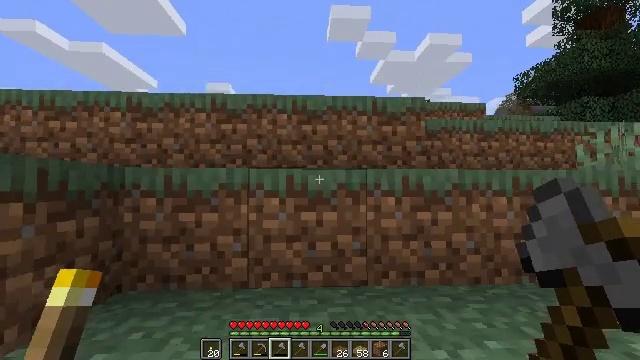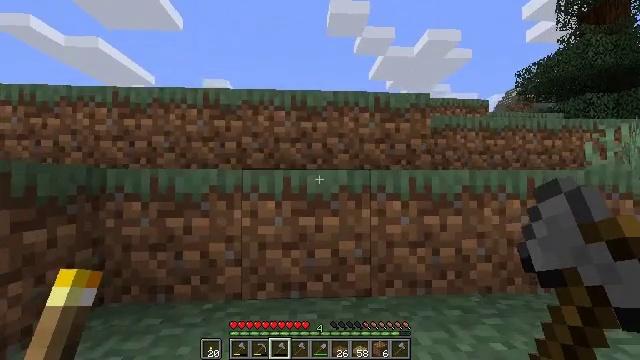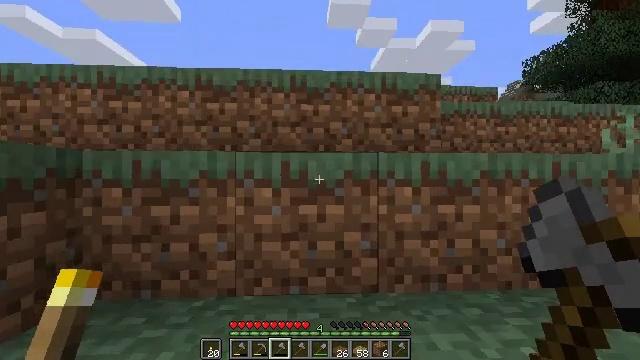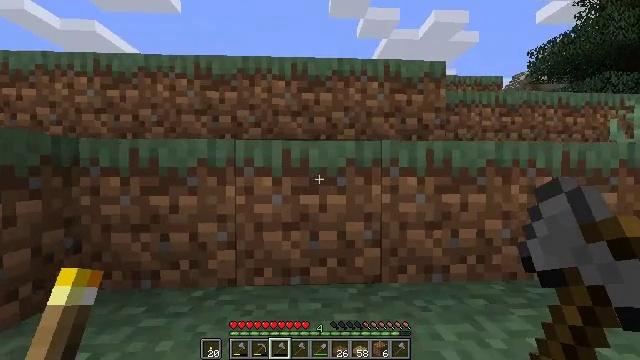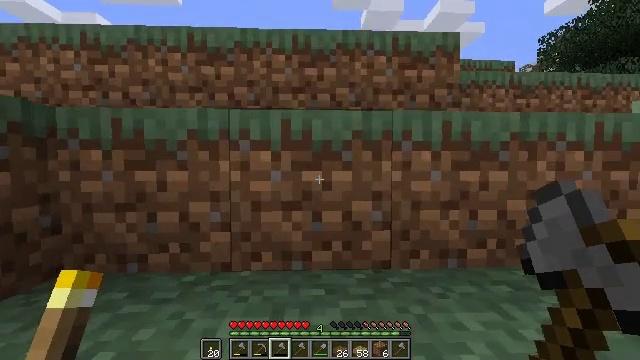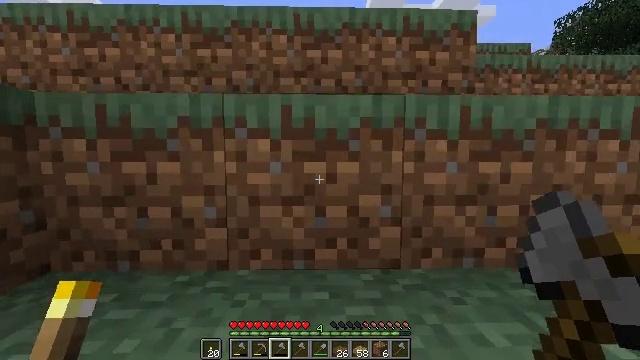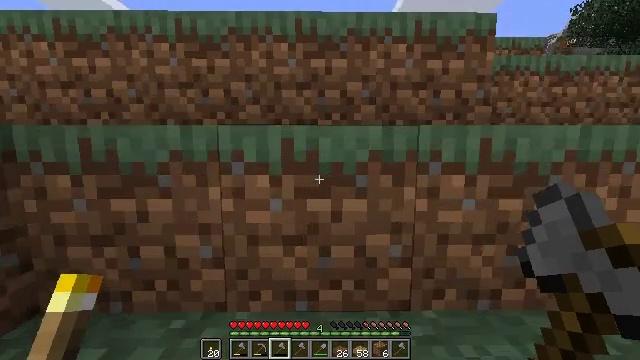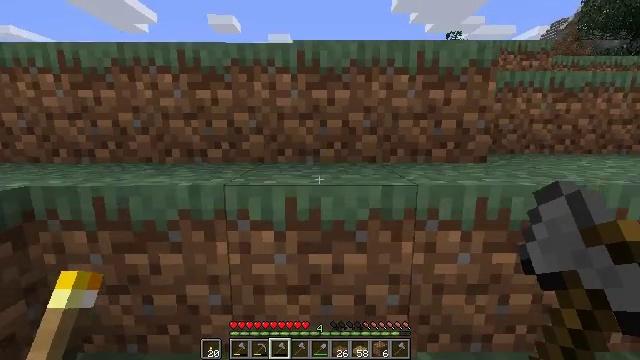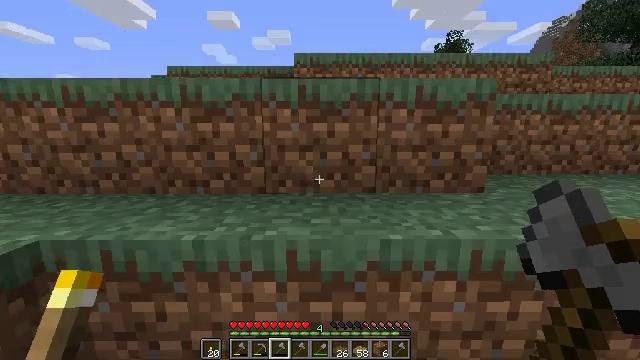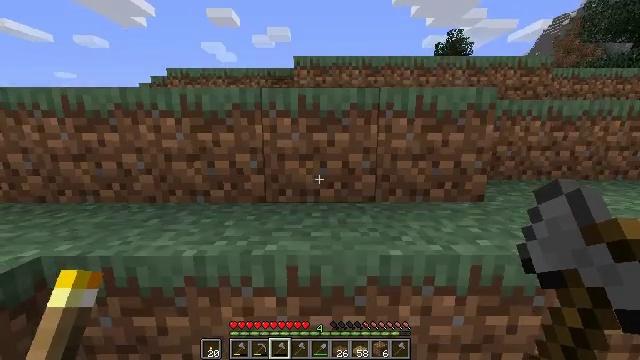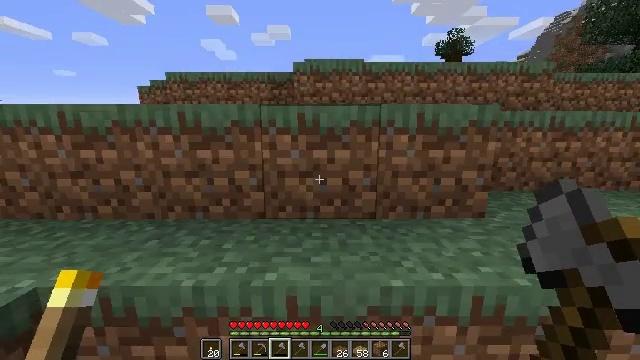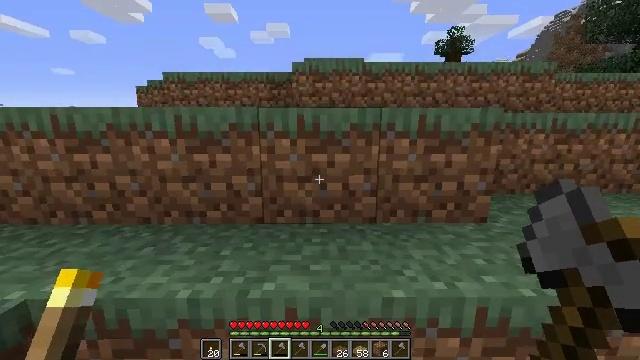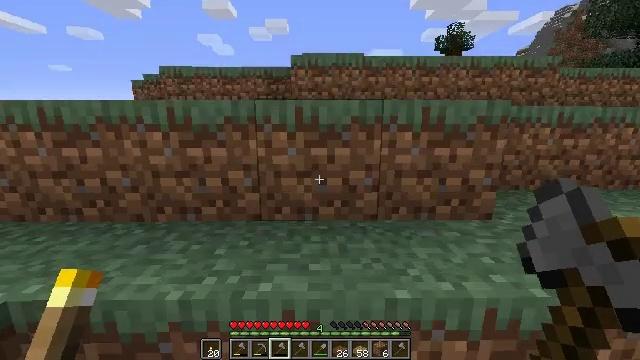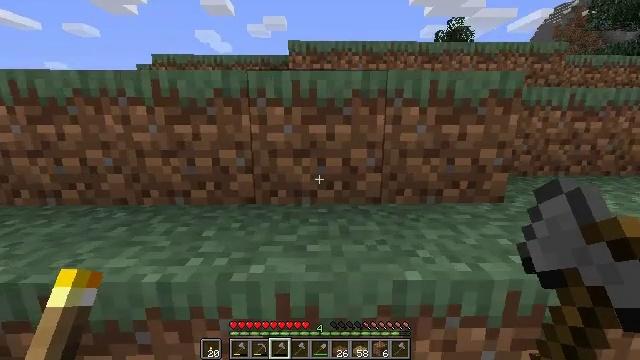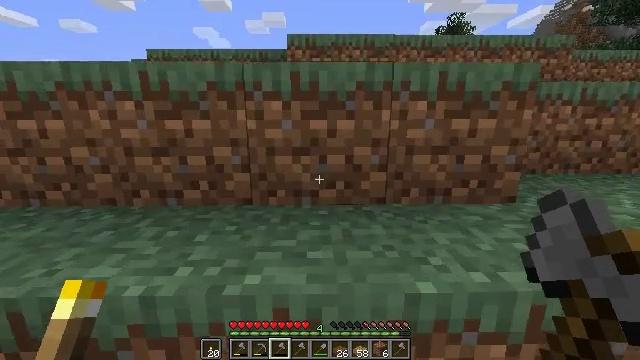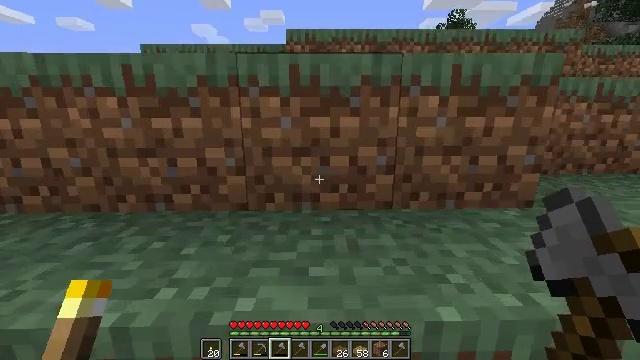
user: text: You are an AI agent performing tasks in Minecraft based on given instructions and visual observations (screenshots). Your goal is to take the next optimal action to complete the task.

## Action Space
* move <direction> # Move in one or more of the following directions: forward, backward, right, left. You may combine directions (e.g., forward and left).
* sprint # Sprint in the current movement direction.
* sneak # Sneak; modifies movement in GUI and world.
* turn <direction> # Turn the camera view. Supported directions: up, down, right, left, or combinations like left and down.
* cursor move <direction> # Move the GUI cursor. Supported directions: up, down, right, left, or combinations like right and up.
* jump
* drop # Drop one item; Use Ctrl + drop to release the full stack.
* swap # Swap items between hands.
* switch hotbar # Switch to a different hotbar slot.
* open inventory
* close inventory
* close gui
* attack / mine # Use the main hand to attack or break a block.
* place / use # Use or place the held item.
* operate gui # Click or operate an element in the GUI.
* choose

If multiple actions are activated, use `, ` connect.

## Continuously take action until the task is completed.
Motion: motion action
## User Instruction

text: Collect the spruce slab.
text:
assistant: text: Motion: move forward, jump
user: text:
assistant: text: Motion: move forward, turn down, jump
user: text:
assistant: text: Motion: move forward, turn down, jump
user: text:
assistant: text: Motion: move forward, turn down, jump
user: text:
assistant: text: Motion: move forward, turn down, jump
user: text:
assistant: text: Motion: move forward, turn down, jump
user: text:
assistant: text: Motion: move forward, turn down, jump
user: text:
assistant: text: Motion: move forward, jump
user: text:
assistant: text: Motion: move forward, jump
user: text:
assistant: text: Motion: move forward, jump
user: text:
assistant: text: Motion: move forward, jump
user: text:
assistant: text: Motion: move forward, jump
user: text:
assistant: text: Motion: move forward, jump
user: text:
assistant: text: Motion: move forward, jump
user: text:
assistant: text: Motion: move forward, jump
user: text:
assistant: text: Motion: move forward, jump
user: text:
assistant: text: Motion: move forward, jump
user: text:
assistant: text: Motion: move forward, jump
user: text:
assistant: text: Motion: move forward, jump
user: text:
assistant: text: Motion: move forward, jump
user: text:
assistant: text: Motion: move forward, jump
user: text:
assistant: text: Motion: move forward
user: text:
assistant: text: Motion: no_op
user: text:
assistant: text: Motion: no_op
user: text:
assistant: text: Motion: no_op
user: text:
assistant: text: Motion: turn right
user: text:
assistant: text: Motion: turn right and down
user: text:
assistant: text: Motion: turn right and down
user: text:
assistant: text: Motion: turn right and down
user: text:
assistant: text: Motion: turn right and down